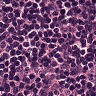
Metastatic tissue present: yes